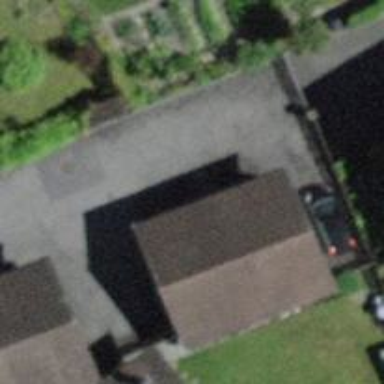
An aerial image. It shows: Garage.